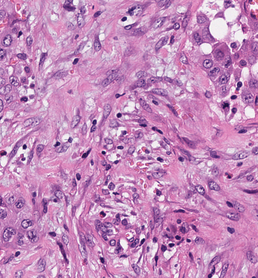
Tumor epithelial tissue: yes
Tumor-associated stroma tissue: yes
Normal tissue: no